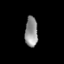
Tissue: lung
Cell type: Myeloid cells
Senescence score: 0.2191
Nuclear area (px): 377
Mean DAPI intensity: 144.753